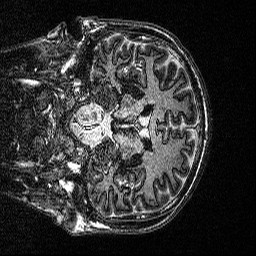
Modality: MP2RAGE
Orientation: coronal
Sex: male
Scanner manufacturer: siemens
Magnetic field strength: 3 T
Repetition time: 5 s
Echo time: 0.00292 s